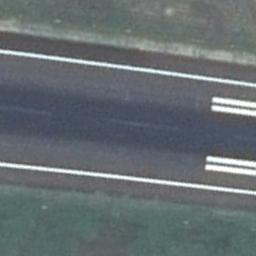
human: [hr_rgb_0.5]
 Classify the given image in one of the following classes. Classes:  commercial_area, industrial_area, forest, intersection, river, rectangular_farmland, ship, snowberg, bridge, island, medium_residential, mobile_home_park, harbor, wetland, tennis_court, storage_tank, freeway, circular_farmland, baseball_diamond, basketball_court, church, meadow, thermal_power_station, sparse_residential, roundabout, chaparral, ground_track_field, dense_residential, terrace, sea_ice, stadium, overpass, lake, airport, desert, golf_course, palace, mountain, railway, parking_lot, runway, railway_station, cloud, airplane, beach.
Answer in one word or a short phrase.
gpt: runway